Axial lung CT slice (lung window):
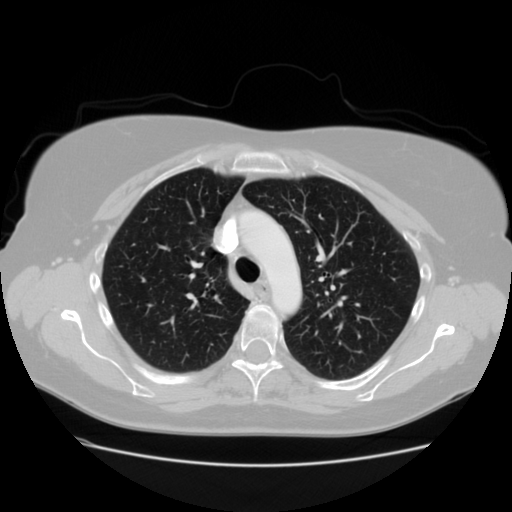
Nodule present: no